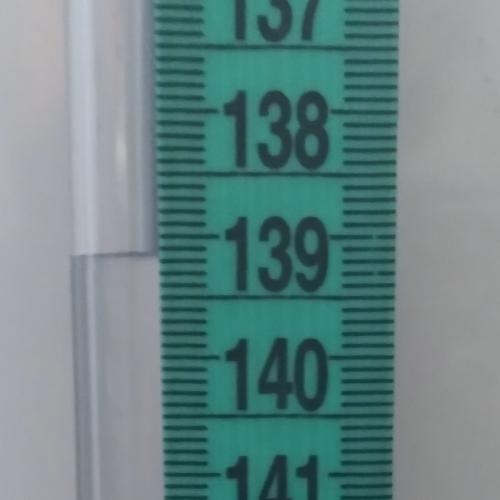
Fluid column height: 139.2 cm